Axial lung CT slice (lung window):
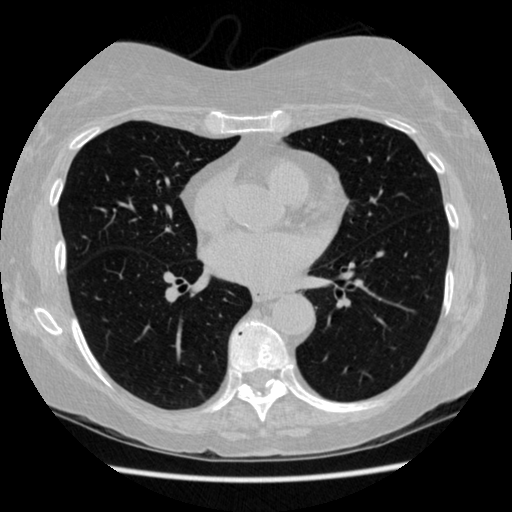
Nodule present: no